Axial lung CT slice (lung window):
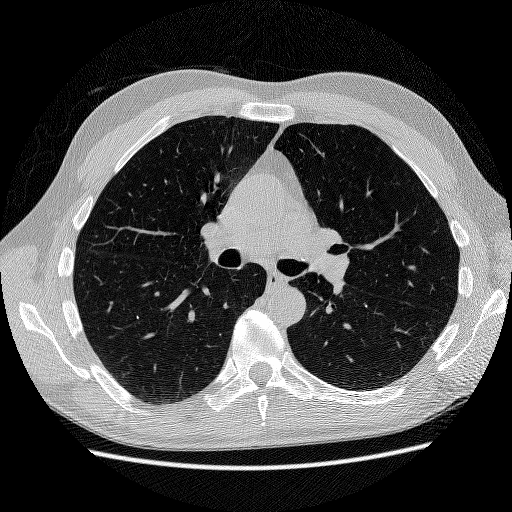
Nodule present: no